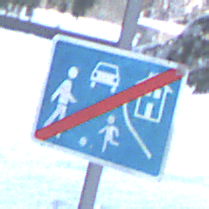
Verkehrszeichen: EndeVerkehrsberuhigterBereich
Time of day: MorningAfternoon
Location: Outdoor (Nature)
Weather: Clear
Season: Winter
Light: Natural